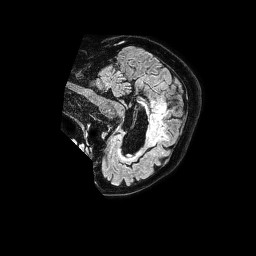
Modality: FLAIR
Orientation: sagittal
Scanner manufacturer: philips
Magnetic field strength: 1.5 T
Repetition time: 4.8 s
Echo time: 0.3 s